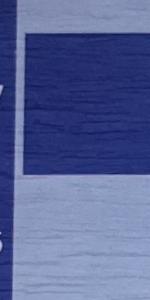
Label: Empty